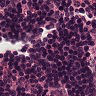
Metastatic tissue present: no